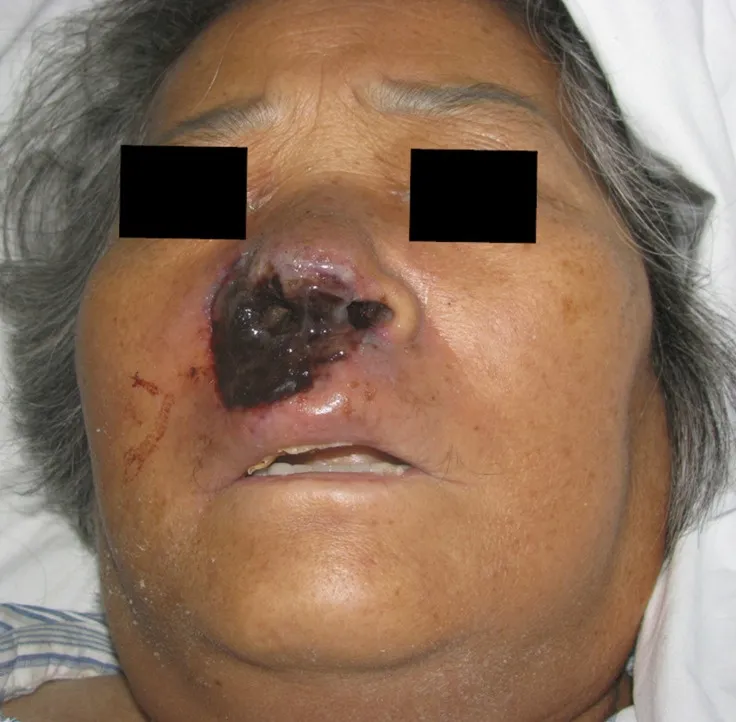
Image of patient exhibiting edematous erythema, ulcer, and necrosis over the right nasal alae and upper lip.
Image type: medical_photograph (oral_photograph)